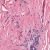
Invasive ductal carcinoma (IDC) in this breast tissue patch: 0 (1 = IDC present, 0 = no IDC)